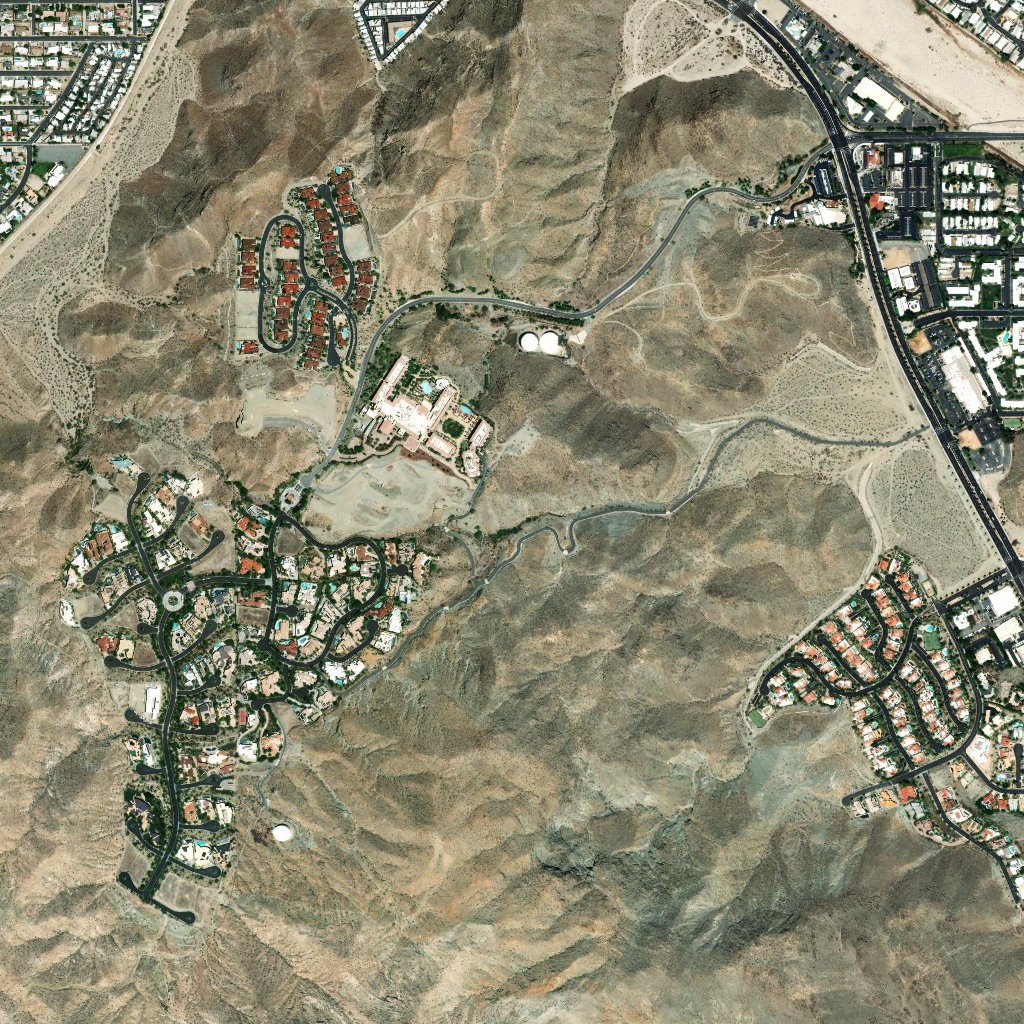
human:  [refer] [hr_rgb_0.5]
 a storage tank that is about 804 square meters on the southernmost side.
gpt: <box>[[26, 80, 28, 82, 0]]</box>

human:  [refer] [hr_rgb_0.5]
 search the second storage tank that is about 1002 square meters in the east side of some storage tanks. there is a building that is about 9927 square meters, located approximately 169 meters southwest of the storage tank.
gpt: <box>[[50, 32, 53, 34, 0]]</box>